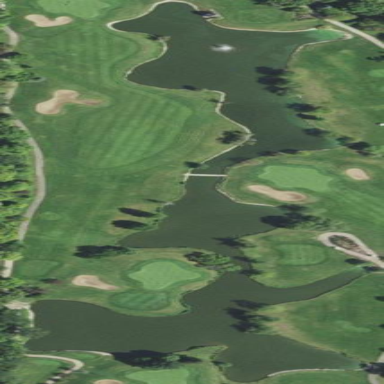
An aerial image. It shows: Water hazard on golf course.